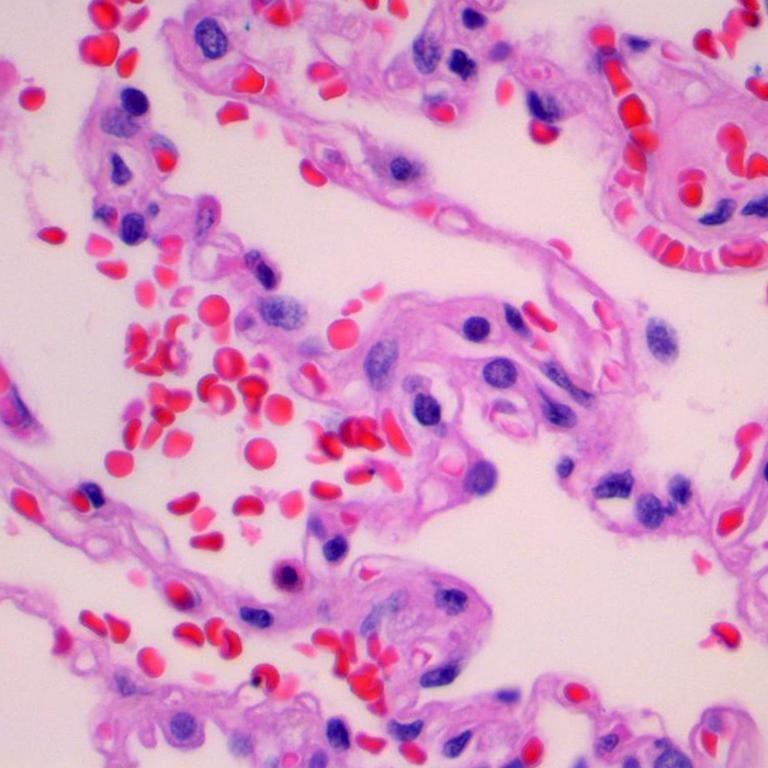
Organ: lung
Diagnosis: benign